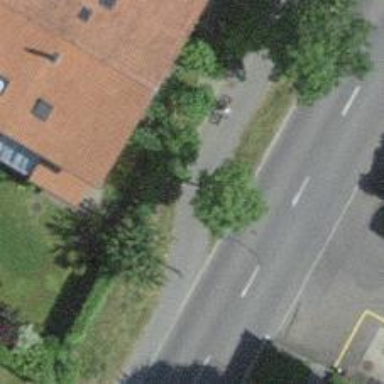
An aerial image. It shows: Sidewalk along the footway.